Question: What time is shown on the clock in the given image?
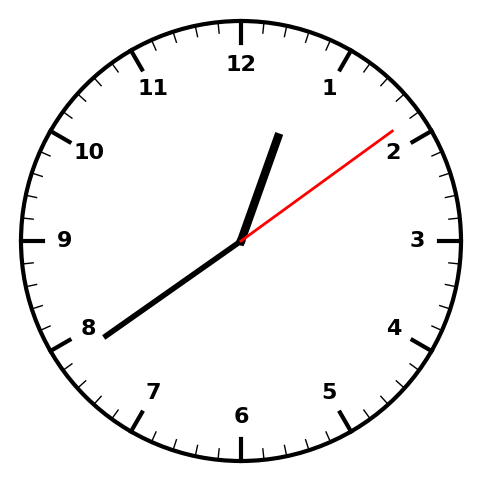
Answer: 12:39:09